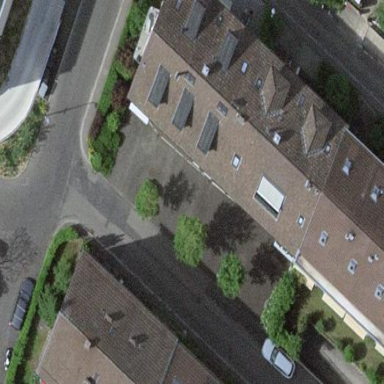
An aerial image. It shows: Gabled roof apartments building with maroon roof tiles.